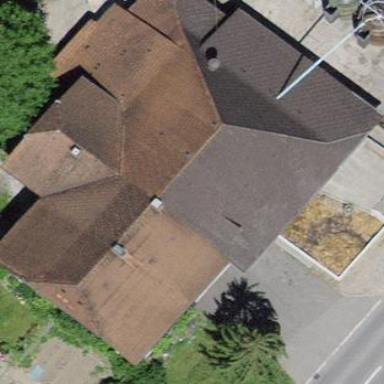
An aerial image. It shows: Farm building with half-hipped roof shape.